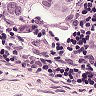
Metastatic tissue present: yes